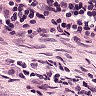
Metastatic tissue present: no